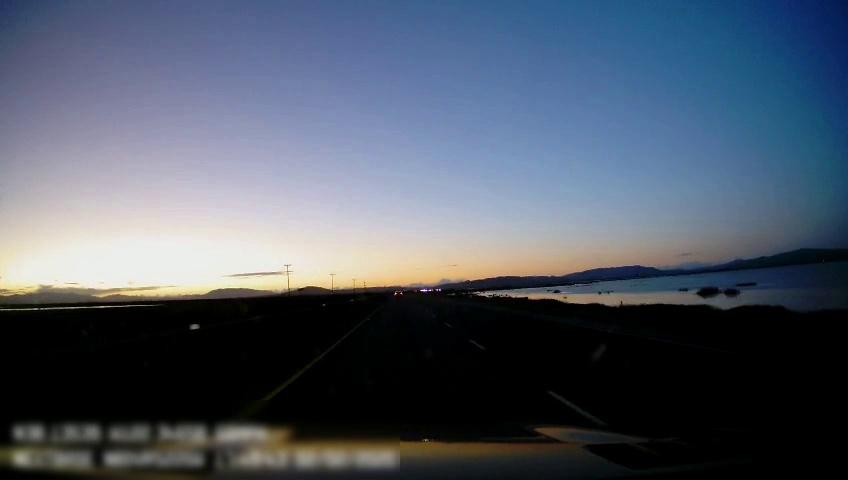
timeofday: Dusk/Dawn/Twilight
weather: Sunny
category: Drivable Space
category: Lanes | Current Lane
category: Lanes | Current Lane
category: Lanes | Alternate Lane